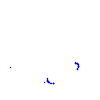
Particle: proton